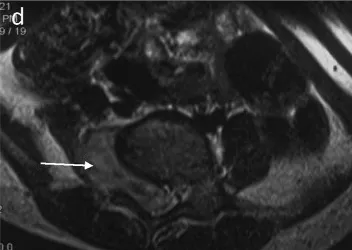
A horizontal T1-weighted fat-suppressed MR image (d) showed a slightly hypointense (arrow) tumor in the L5/S1 segment.
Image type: radiology (mri)